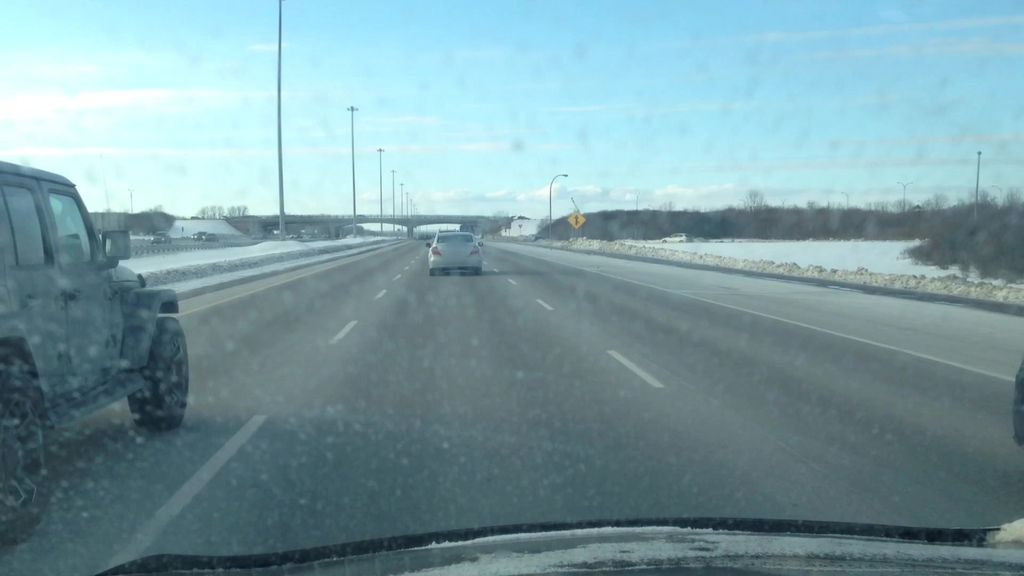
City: montreal